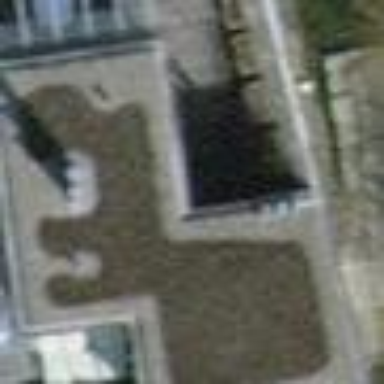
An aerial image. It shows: The building has flat roof oriented across. The roof is major part of the building.